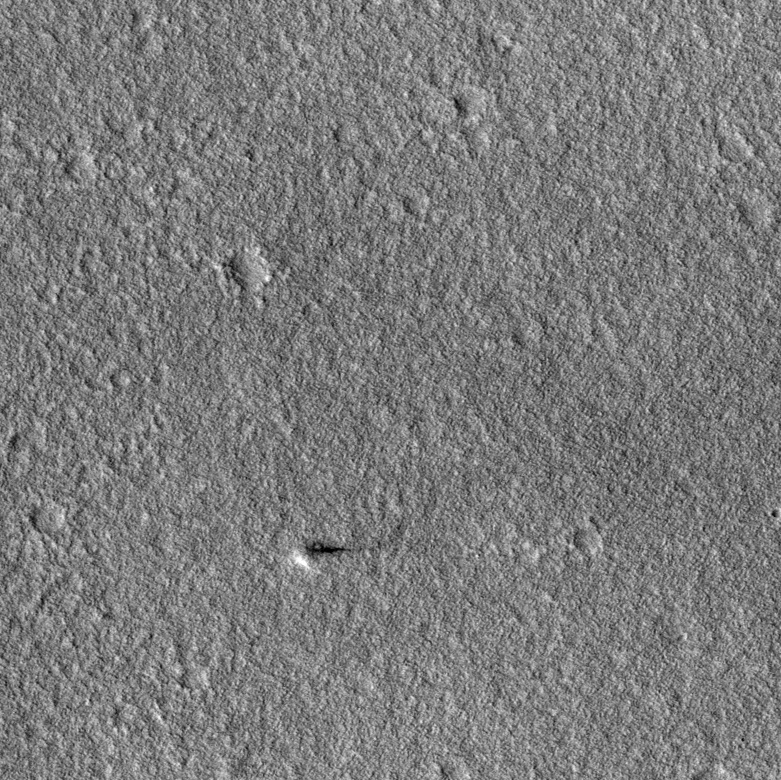
Label: dustdevil